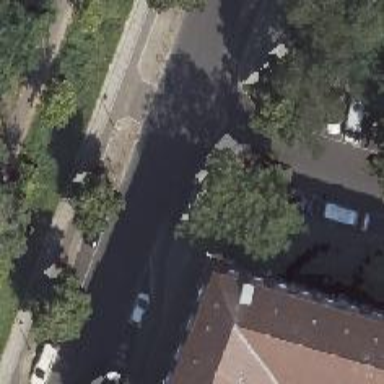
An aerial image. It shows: Unmarked crossing with kerb extensions on both sides of the road.